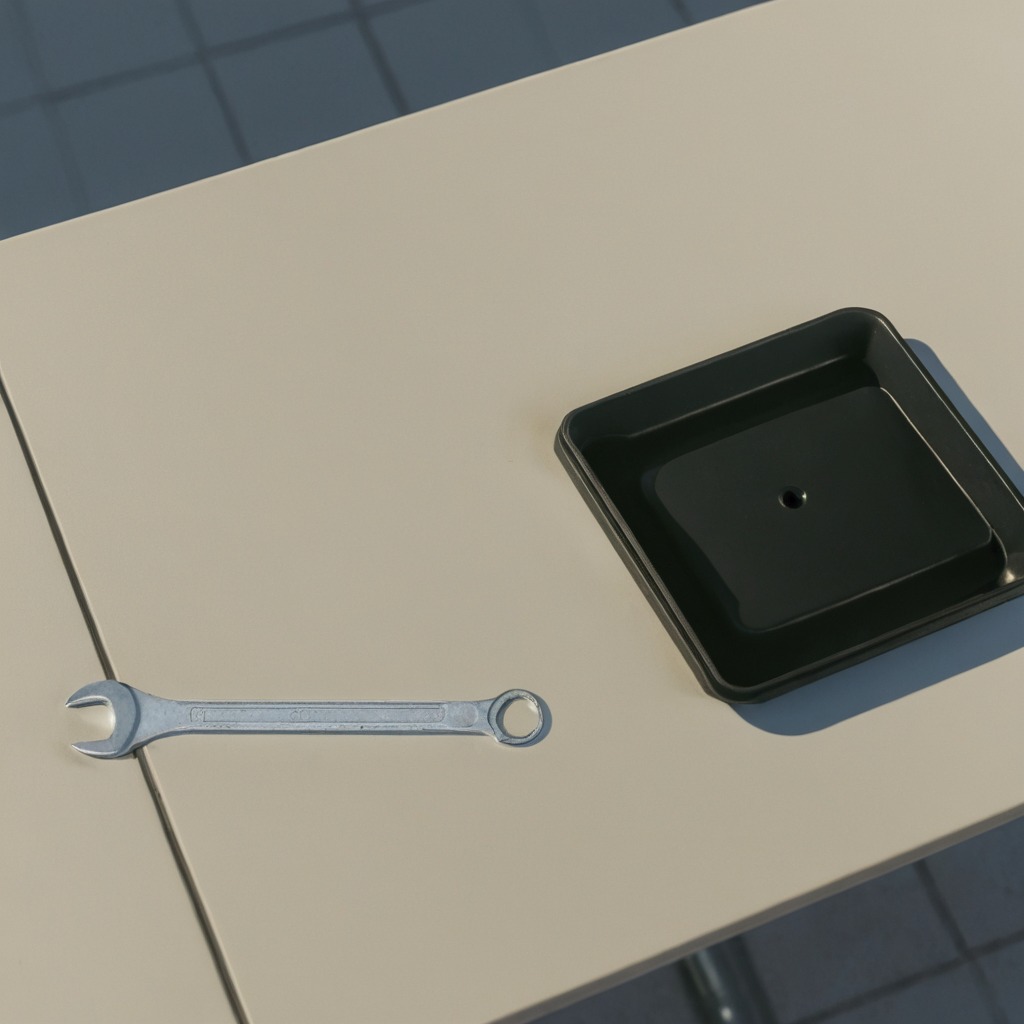
An wrench is lying on a clean utility table in a temporary outdoor tool station afternoon light present textured surface.